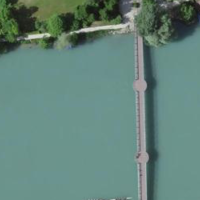
EUNIS habitat code: 15
Species observed at this site:
Tachybaptus ruficollis
Corvus corone
Podiceps cristatus
Motacilla cinerea
Cyanistes caeruleus
Fulica atra
Alcedo atthis
Anas platyrhynchos
Dendrocopos major
Corvus frugilegus
Fringilla coelebs
Aegithalos caudatus
Buteo buteo
Turdus merula
Columba palumbus
Phalacrocorax carbo
Poecile palustris
Gallinula chloropus
Cygnus olor
Ardea alba
Parus major
Erithacus rubecula
Mergus merganser
Milvus milvus
Certhia familiaris
Coccothraustes coccothraustes
Periparus ater